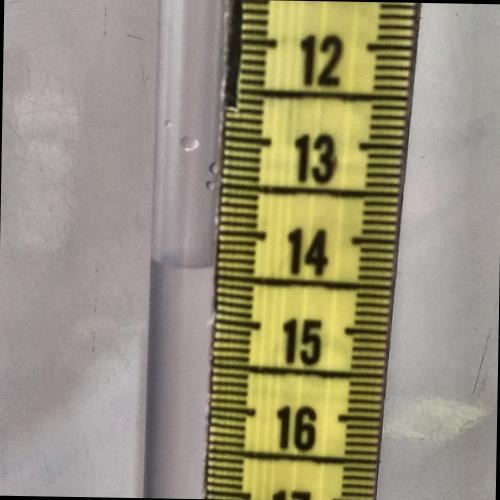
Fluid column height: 14.4 cm